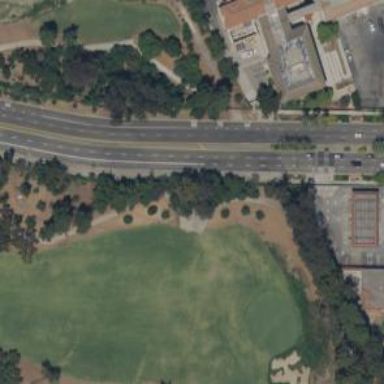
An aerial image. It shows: Path for golf carts.